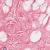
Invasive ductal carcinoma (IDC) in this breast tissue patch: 0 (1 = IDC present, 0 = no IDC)